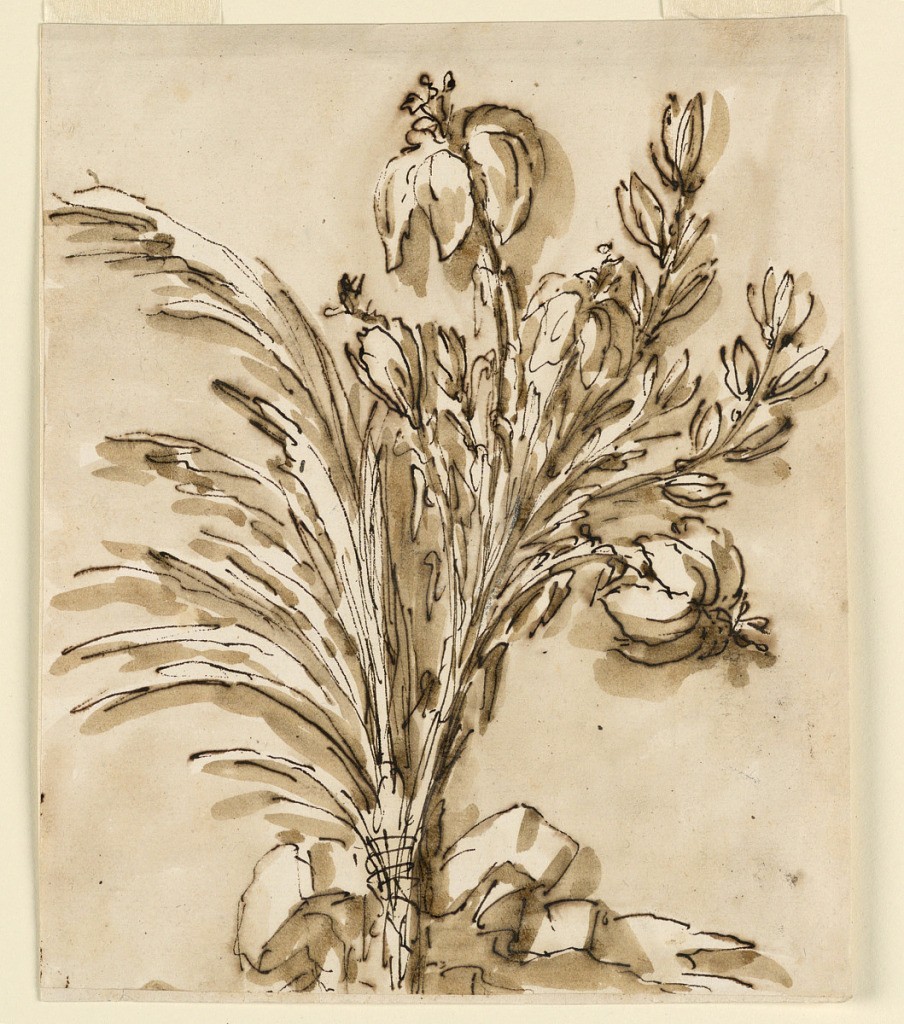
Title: Bunch of flowers tied with ribbon
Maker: Giuseppe Barberi, Italian, 1746–1809
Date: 1780–1800
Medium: Pen and brown ink, brush and brown wash on off-white laid paper, lined
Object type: Drawing
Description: The flower stems are at right, palm branches at left. Colored background.